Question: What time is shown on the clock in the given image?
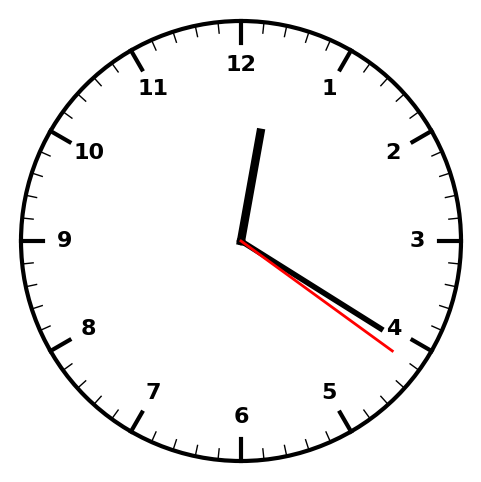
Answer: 12:20:21